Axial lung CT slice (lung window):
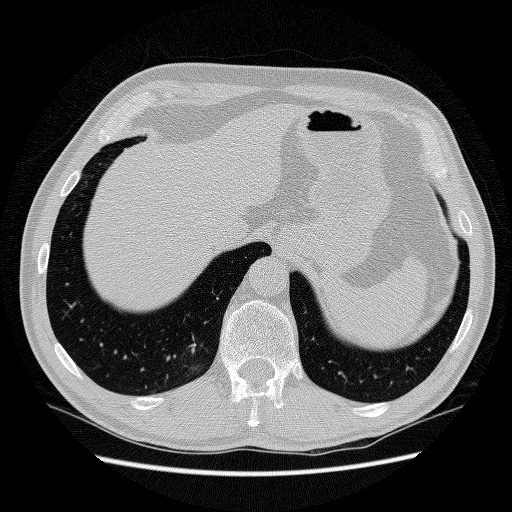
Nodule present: no